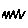
Label: zigzag